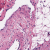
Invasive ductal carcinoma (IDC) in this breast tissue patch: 0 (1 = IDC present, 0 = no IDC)